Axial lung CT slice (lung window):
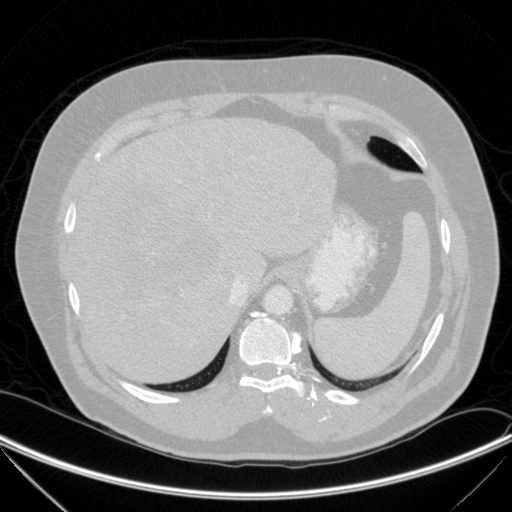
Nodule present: no